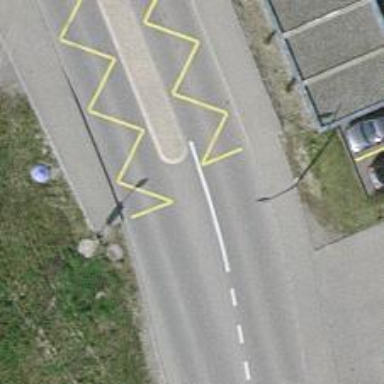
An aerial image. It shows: Bus stop with stop position for public transport.